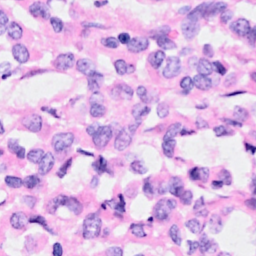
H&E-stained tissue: Breast